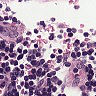
Metastatic tissue present: no